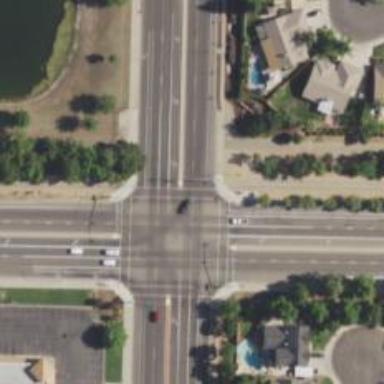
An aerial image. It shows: Uncontrolled road crossing with markings in the form of lines.